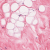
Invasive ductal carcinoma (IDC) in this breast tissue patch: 0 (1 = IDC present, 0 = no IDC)